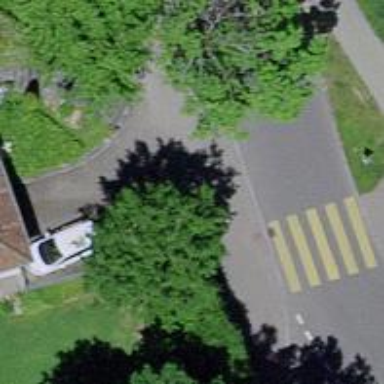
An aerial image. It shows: Bus stop with platform for public transport.